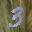
Label: 3